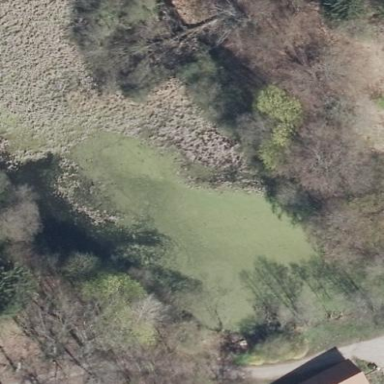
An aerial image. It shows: Pond with natural water.